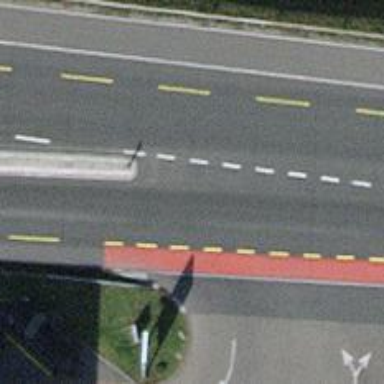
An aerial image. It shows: Primary highway with lane for cyclists on the left and shared bus lane on the right.